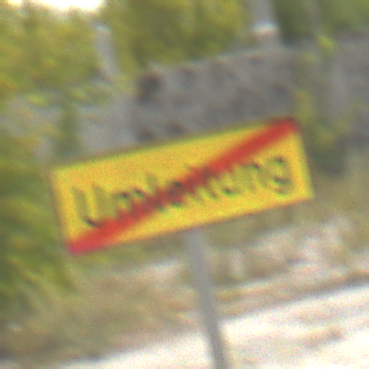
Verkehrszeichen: EndeDerUmleitungsankuendigung
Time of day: Midday
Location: Outdoor (Suburban)
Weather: PartlyCloudy
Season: Summer
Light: Natural